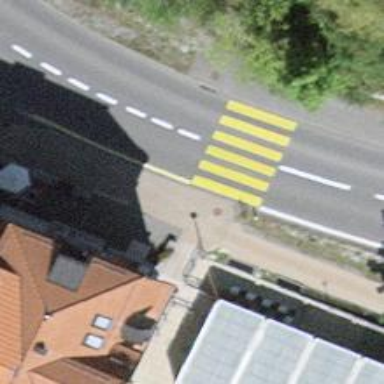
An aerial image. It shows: Marked crossing with zebra stripes on the road.